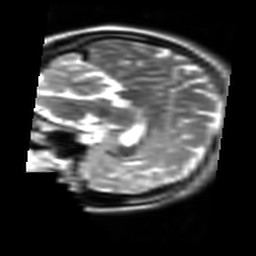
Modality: T2w
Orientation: sagittal
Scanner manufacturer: siemens
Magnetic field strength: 3 T
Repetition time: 6.15 s
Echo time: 0.086 s